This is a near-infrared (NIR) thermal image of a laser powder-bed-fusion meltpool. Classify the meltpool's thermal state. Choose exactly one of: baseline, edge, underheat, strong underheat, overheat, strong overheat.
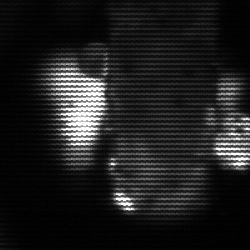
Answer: strong underheat